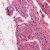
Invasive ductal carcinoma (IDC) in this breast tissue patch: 0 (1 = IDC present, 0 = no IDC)